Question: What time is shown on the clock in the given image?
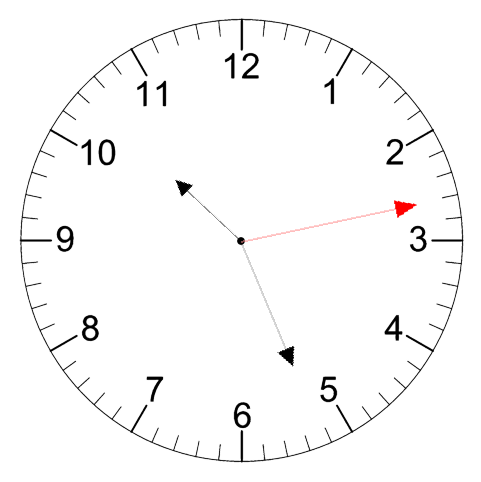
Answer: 10:26:13